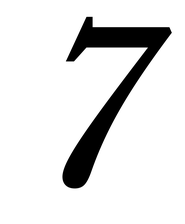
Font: LibreCaslonText-Italic_Medium_Italic